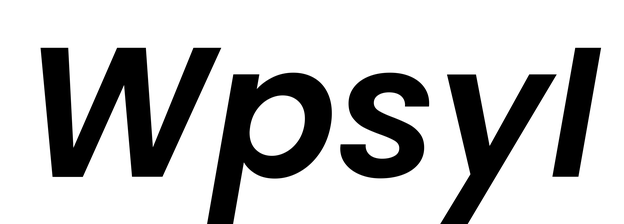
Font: Poppins-SemiBoldItalic